Interaction volume radius: 5 \u00c5
Interaction volume height: 15 \u00c5
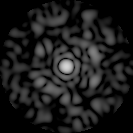
Disorder parameter: 0.8011